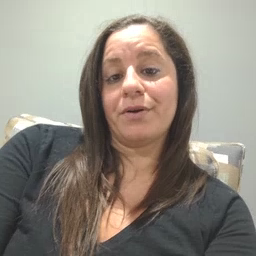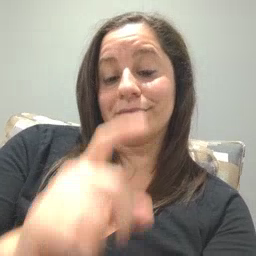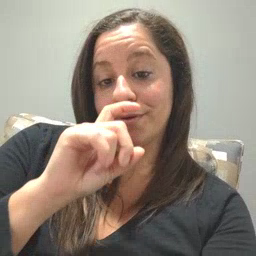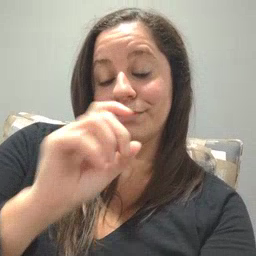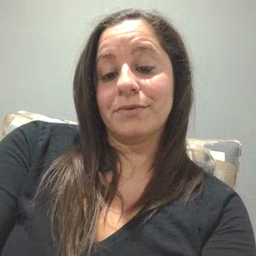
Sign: doll